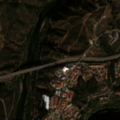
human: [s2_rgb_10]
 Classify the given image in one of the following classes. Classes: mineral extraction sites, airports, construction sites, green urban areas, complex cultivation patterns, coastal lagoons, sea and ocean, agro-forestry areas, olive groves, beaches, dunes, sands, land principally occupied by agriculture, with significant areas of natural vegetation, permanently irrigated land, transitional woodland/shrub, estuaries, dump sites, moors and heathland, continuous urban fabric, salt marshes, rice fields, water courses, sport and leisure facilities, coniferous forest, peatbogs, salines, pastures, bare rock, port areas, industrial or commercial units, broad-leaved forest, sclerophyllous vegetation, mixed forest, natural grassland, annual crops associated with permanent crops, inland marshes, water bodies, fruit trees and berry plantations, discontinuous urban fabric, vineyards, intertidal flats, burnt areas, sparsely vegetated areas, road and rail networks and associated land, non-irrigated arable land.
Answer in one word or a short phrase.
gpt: discontinuous urban fabric, permanently irrigated land, olive groves, annual crops associated with permanent crops, transitional woodland/shrub, water courses